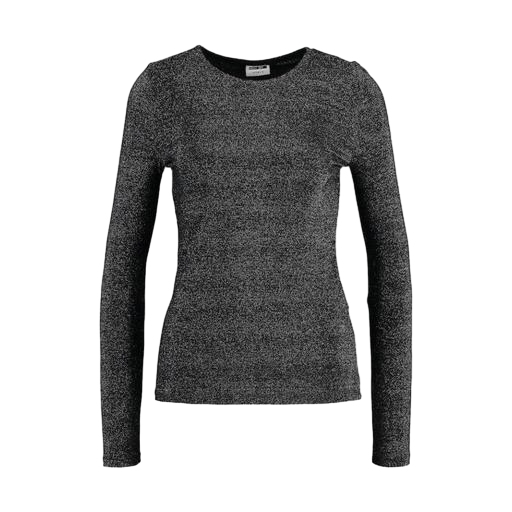
lurex crewneck top, long-sleeve t-shirt only macy, long sleeve tee, white background